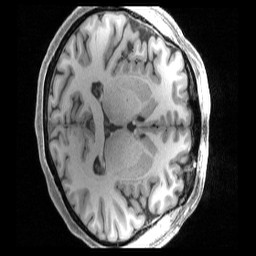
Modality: T1w
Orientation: axial
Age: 39
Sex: female
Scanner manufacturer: siemens
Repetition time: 2.4 s
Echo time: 0.00231 s